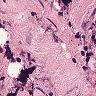
Metastatic tissue present: no